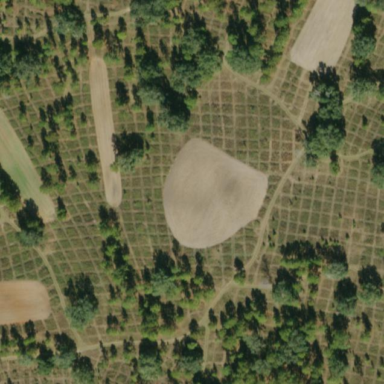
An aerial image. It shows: Orchard.